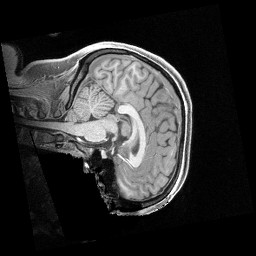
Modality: T1w
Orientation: sagittal
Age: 26
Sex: female
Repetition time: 2.4 s
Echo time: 0.00222 s